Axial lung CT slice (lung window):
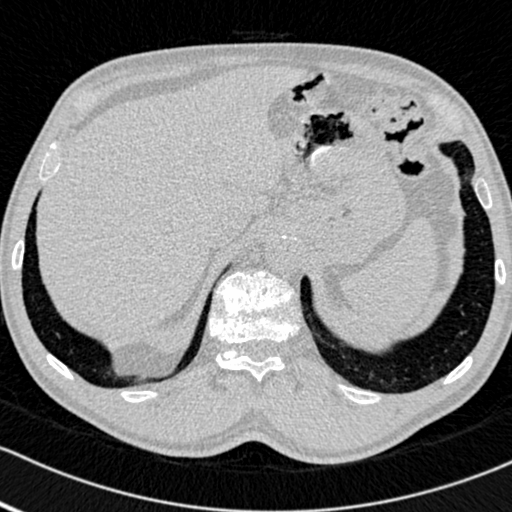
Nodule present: no